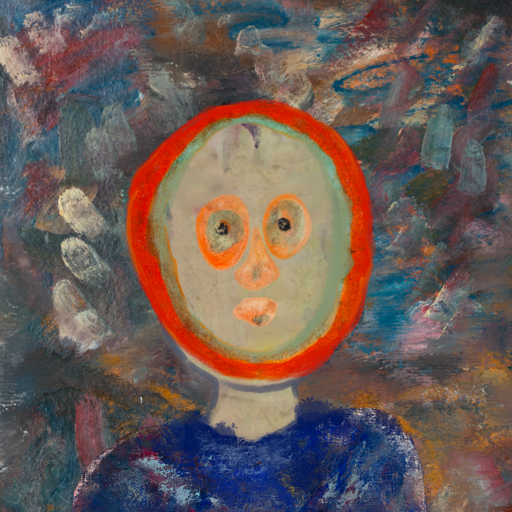
Background: Boggyland, Head And Neck Front: Hill_Girl, Face Front: Childish, Bust: Irani, Hair Front: Sisters, Head Accessory: Blank, Second Necklace: Blank, Necklace: Blank, Baby: Blank